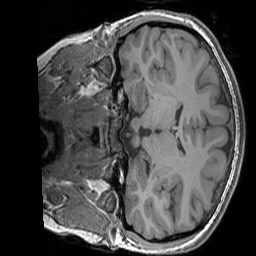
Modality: T1w
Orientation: coronal
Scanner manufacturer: siemens
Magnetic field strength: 3 T
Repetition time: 1.83 s
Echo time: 0.00303 s